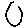
Label: circle